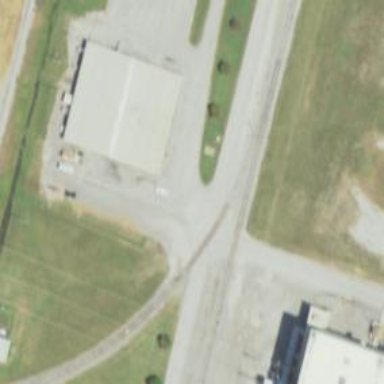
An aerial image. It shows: Rail spur service.